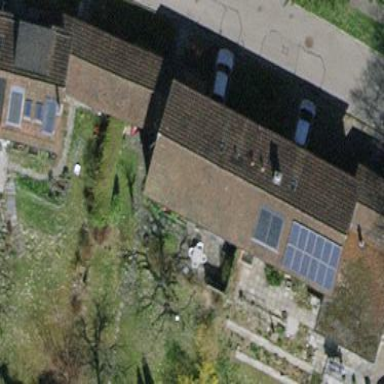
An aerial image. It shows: Simple house.